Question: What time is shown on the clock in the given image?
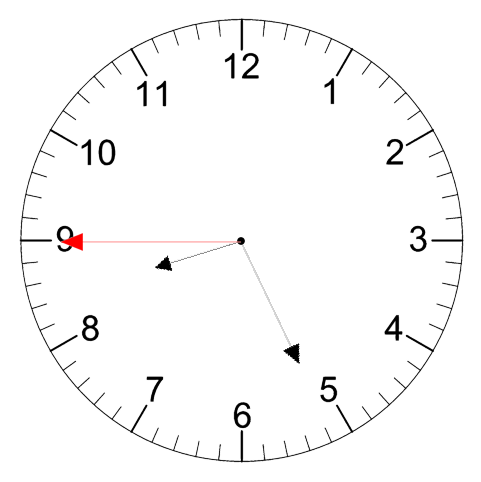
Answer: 08:25:45